Interaction volume radius: 10 \u00c5
Interaction volume height: 30 \u00c5
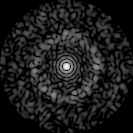
Disorder parameter: 0.8495